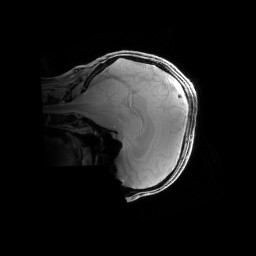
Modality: PDw
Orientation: sagittal
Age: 30
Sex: male
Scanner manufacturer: siemens
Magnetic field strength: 6.98 T
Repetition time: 1.3 s
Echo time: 0.00231 s